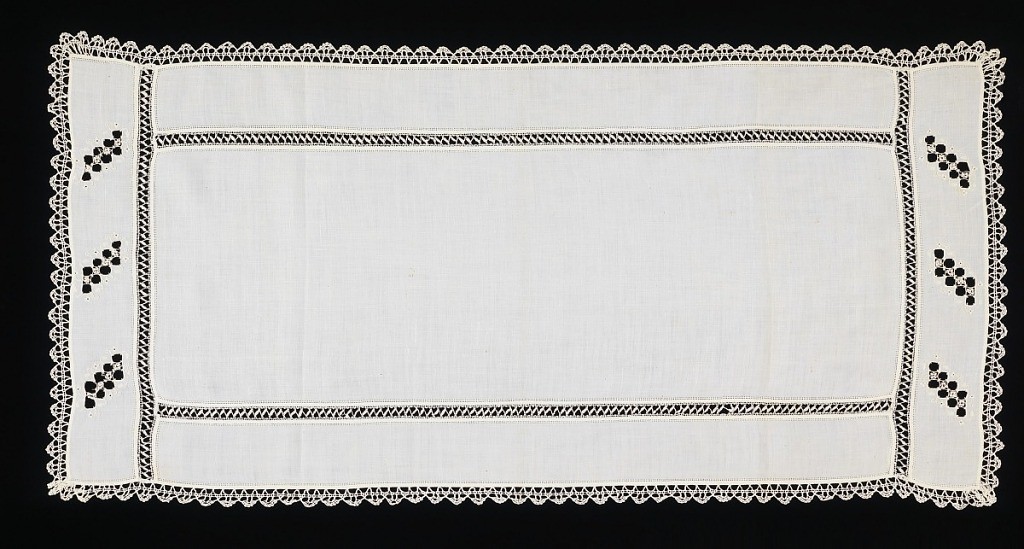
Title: Cover
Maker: Sybil Carter Indian Mission and Lace Industry Association
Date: ca. 1900
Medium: linen Technique: cutwork, embroidery and bobbin lace
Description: Cover with bobbin lace insertion and edging. At each end, there are three cutwork rectangles with embroidery in the design of a strawberry vine.